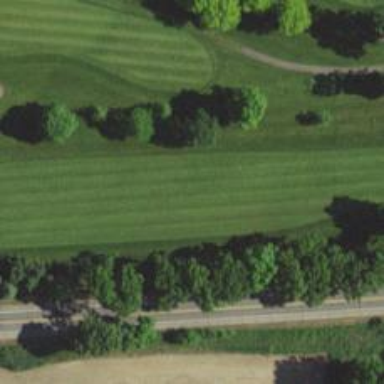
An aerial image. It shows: Golf hole.